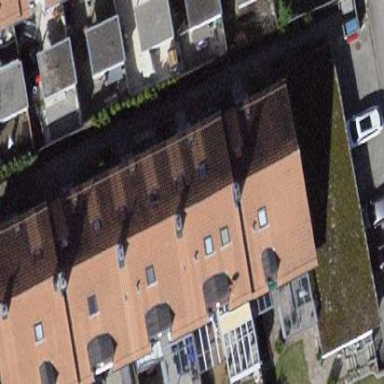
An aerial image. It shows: Residential building.